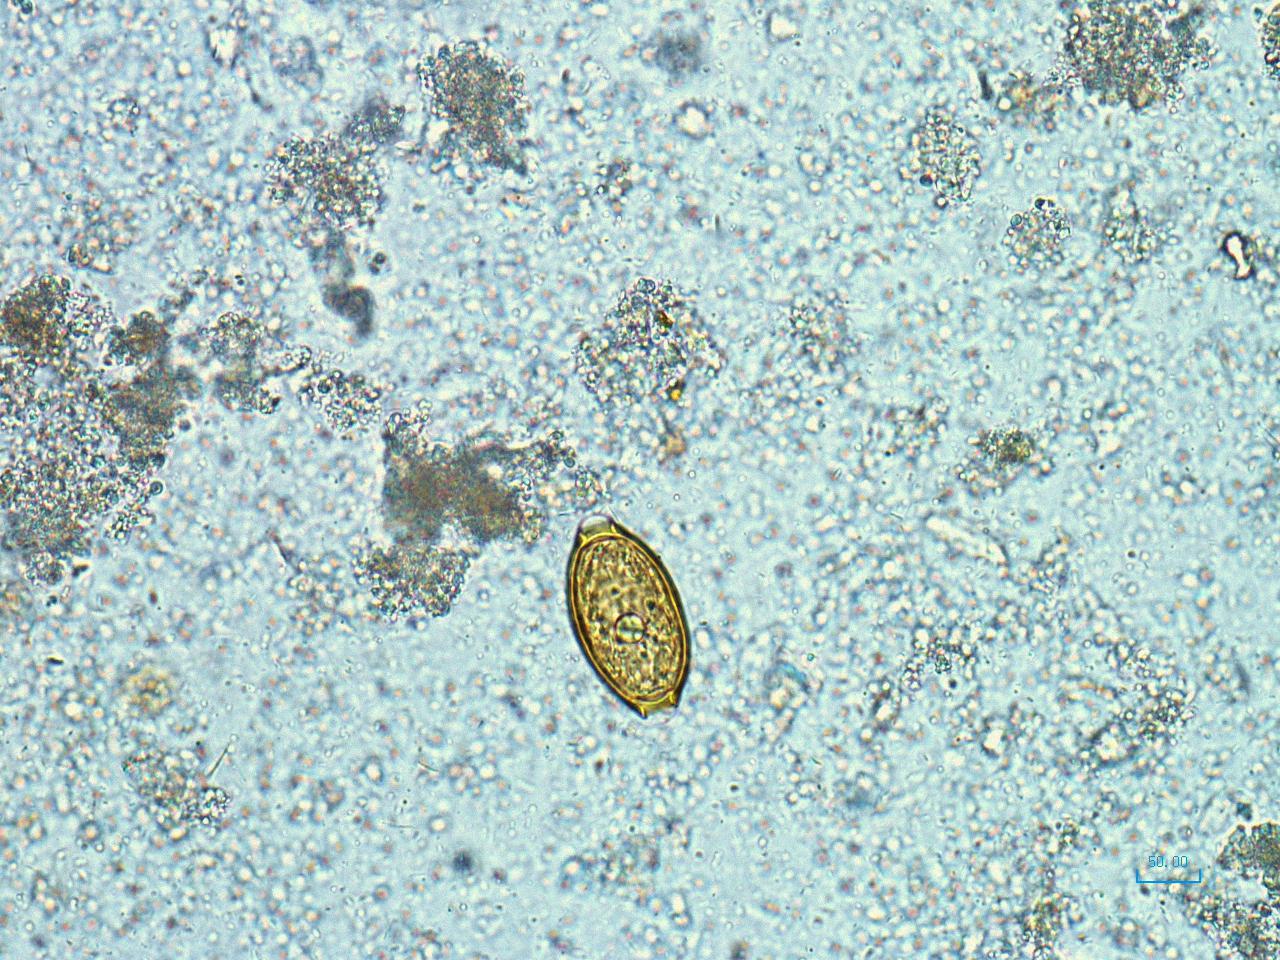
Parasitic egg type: Trichuris trichiura